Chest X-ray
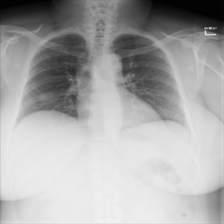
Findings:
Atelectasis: negative
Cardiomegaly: negative
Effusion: negative
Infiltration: negative
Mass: negative
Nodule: positive
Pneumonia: negative
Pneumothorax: negative
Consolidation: negative
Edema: negative
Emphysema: negative
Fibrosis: negative
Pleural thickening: negative
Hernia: negative